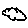
Label: cloud